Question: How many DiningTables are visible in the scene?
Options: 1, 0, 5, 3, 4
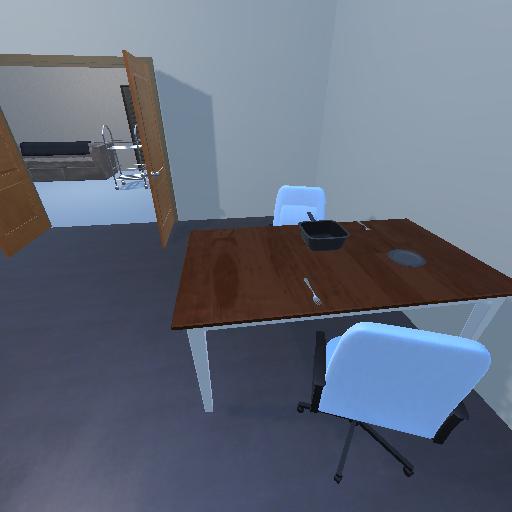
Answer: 1